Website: walmart
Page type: billing-address
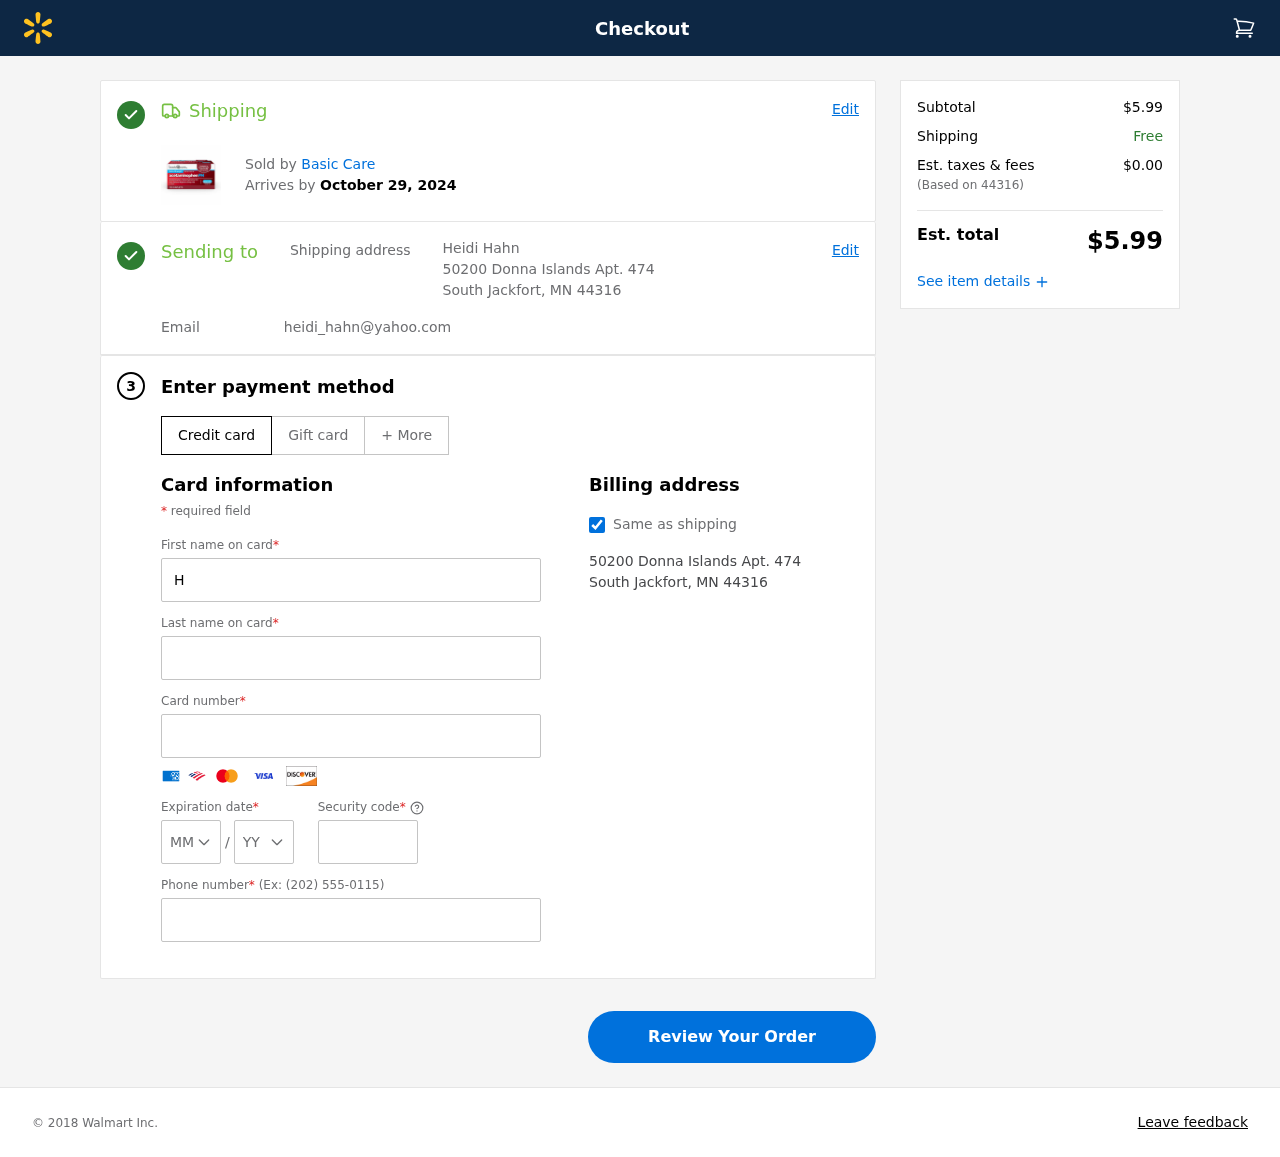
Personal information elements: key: PII_CARD_CVV
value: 121
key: PII_CARD_EXPIRY_MONTH
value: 07
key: PII_CARD_EXPIRY_YEAR
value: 28
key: PII_CARD_NUMBER
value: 2716 1367 1577 8711
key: PII_CITY_STATE_ZIP
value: South Jackfort, MN 44316
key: PII_EMAIL
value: heidi_hahn@yahoo.com
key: PII_FIRSTNAME
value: Heidi
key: PII_FULLNAME
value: Heidi Hahn
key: PII_LASTNAME
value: Hahn
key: PII_PHONE
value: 7757242149
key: PII_POSTCODE
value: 44316
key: PII_STREET
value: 50200 Donna Islands Apt. 474
Product elements: key: PRODUCT1_BRAND
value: Basic Care
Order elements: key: ORDER_DELIVERY_DATE
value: October 29, 2024
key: ORDER_SUBTOTAL
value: $5.99
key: ORDER_TAX
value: $0.00
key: ORDER_TOTAL
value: $5.99